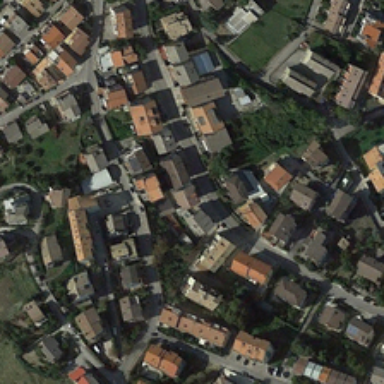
On either side of the road are large brown houses .